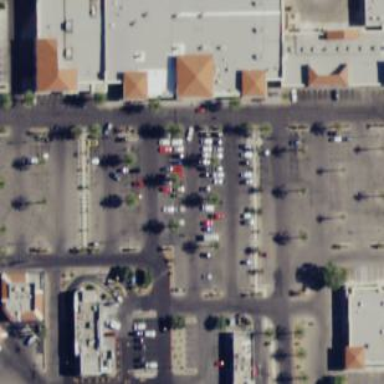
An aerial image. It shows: Retail area.